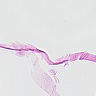
Metastatic tissue present: no